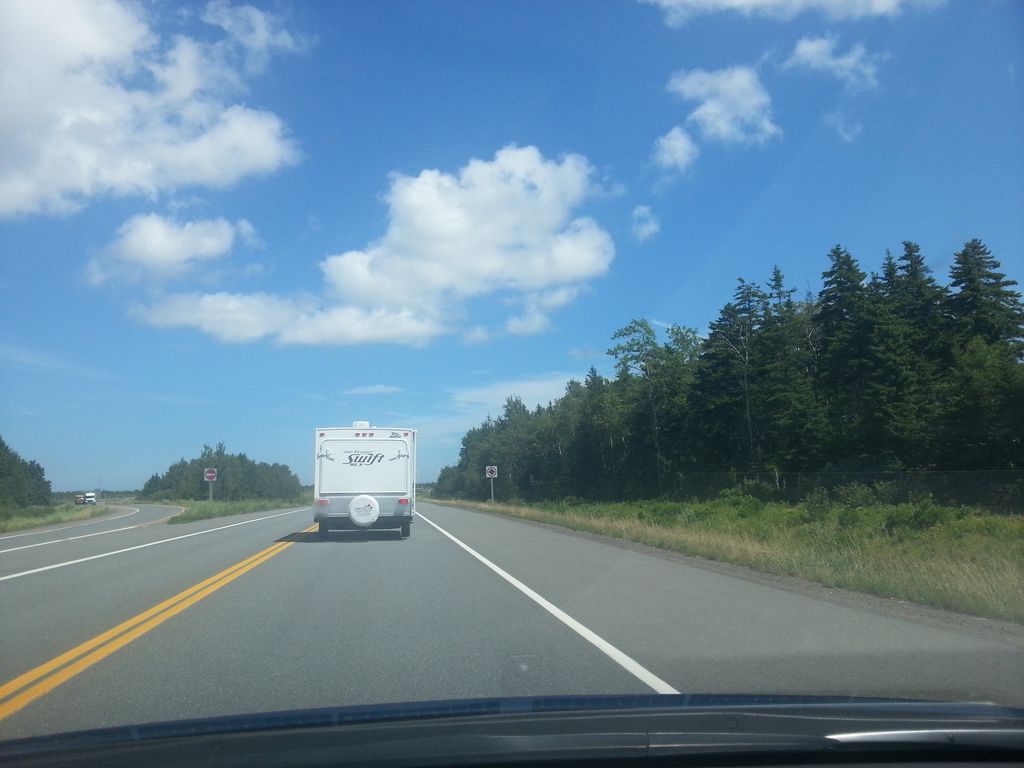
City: charlottetown